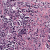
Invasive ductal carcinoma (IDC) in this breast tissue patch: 1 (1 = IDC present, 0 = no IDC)